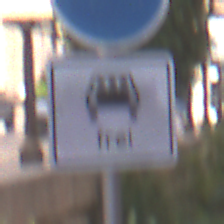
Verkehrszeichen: MehrfachbesetzePersonenkraftwagenFrei
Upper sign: Busssonderstreifen
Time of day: MorningAfternoon
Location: Outdoor (Urban)
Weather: Clear
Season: NotSpecified
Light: Natural